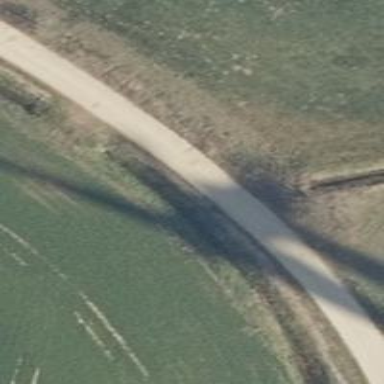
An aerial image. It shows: Culvert tunnel.